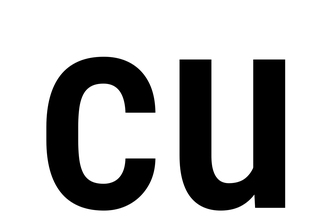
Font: Roboto_Condensed_Medium